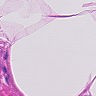
Metastatic tissue present: no